Question: I have deployed a django app on heroku. If i visit /admin of my app and login,

I am getting Category object displayed here instead of the actual name of the category, though I have mentioned it in models.py.
'''
class Category(models.Model):
name = models.CharField(max_length=128)
abbr = models.CharField(max_length=5)
sales_price = models.FloatField()
def __unicode__(self):
return self.name
'''
I have added those category objects through the admin interface itself. Might this have anything to do with the display?
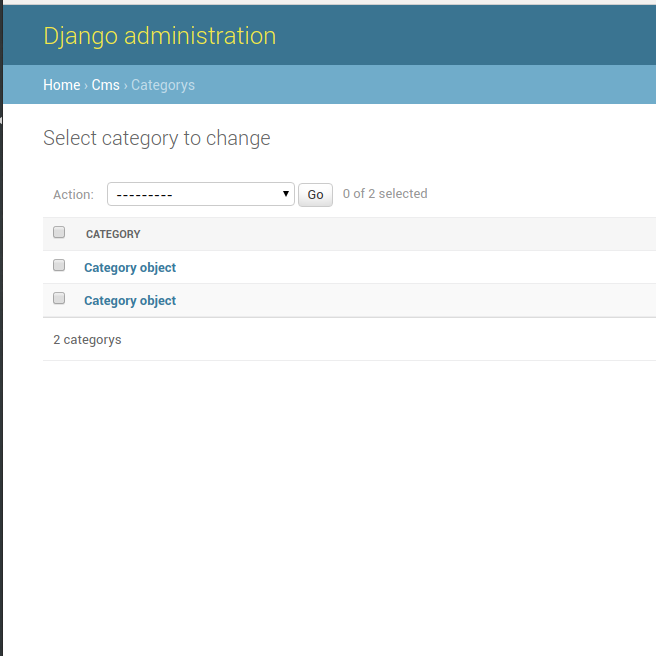
Answer: You should ensure you are running the same version of Python in development as in Heroku.
Here you are obviously using Python 3, so you should define '__str__' in your model class instead of '__unicode__'.